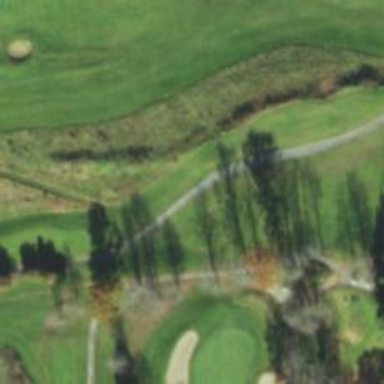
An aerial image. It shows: Path used for both walking and golf.